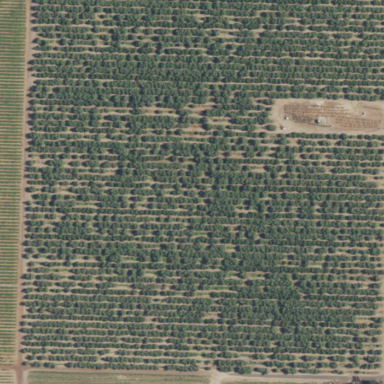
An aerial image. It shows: Orchard filled with almond trees.